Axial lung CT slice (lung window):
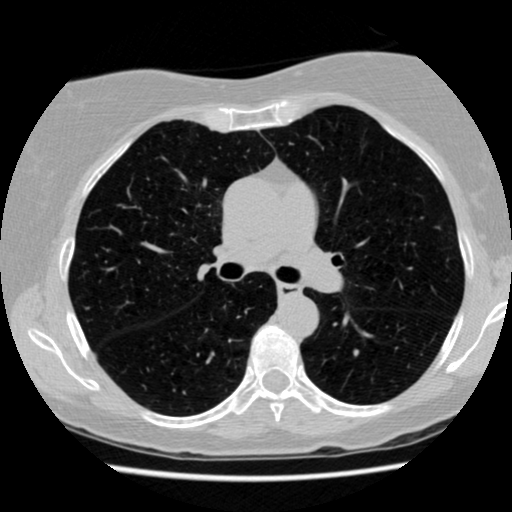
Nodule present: no